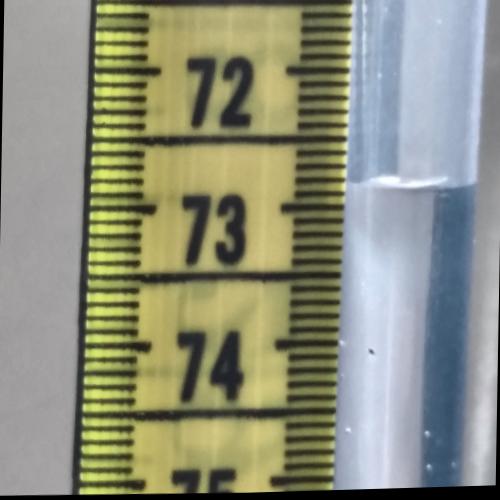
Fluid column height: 72.9 cm